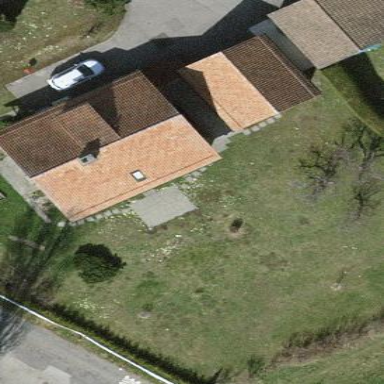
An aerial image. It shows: Simple and straightforward house.